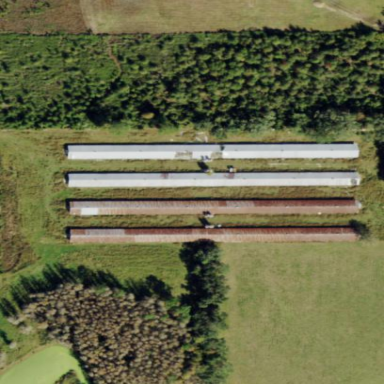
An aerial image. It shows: Poultry farmyard.